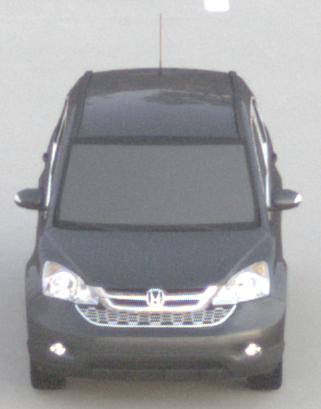
Make: Honda
Model: CR-V
Detailed model: CR-V (III) (04/10 - 10/12)
Model produced from: 2010
Model produced until: 2012
Doors: 5
Color: gray
Road condition: dry road
Daytime: sunrise or sunset
Contrast: low contrast